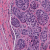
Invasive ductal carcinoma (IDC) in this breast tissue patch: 0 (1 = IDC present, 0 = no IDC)